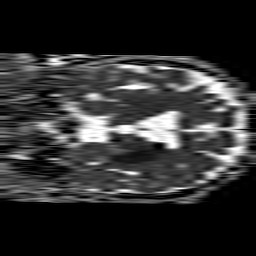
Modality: ADC
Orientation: coronal
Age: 59
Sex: male
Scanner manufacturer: philips
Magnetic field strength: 1.5 T
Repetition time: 4.6 s
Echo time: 0.08941 s